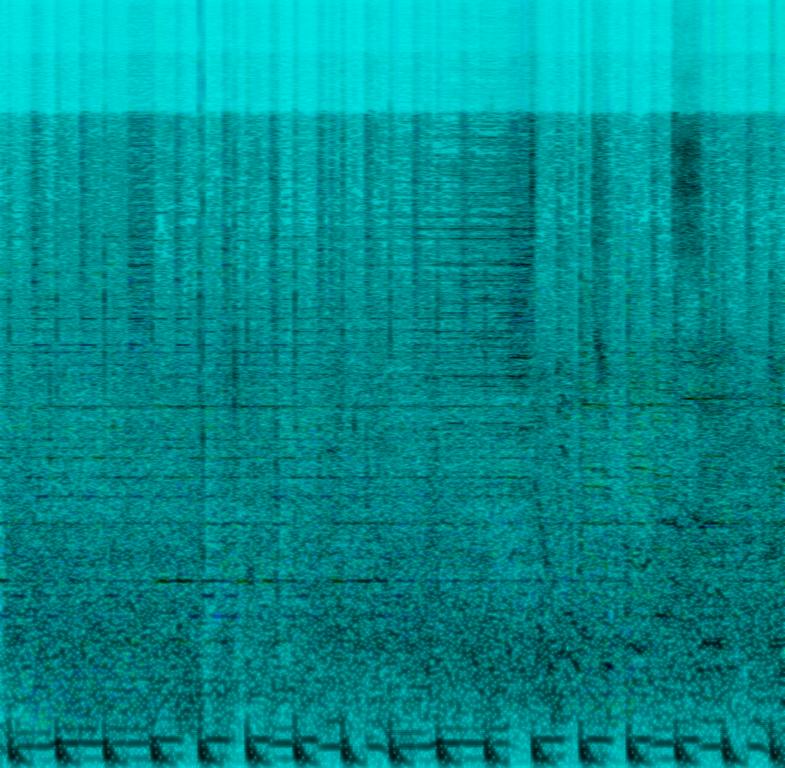
This is a synth-pop piece played in the background of a skateboarding video. There is a male vocalist singing in an emotionally distant manner. There is a keyboard and an electric guitar playing the melody with the bass guitar playing a repetitive bass line in the background. The acoustic drums are playing a simple beat. Skateboarding sounds from the video can be heard very clearly. The recording has an urban atmosphere.